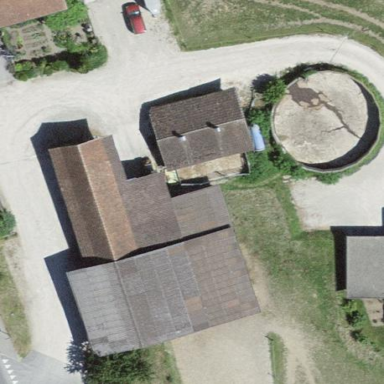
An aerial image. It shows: Farmyard area.